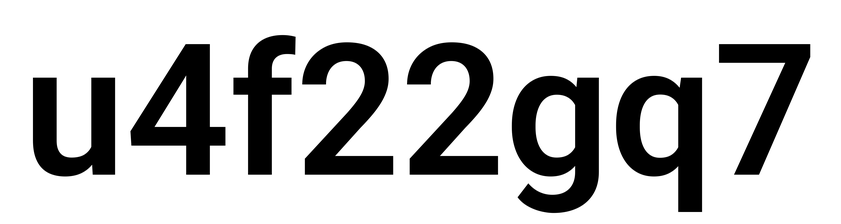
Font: Roboto_SemiBold